Question: I already did some search here on SO, on <URL> and more, but no clue, so I'm going to have to ask you guys.
I'm trying to open an Excel file via Interop, and I have Office 2007 installed, so I'm using 'Microsoft.Office.Interop.Excel' version '14.0'.
When I try to open a valid 'xls' file, everything runs fine.
But if I try to open an invalid file (like a bitmap, or an executable) via Interop, Excel opens it without complain or warning.
How can I detect Excel has an invalid workbook file loaded, without blocking with an alert ?
I'm trying to write a unit test of my Excel object reader. One of the cases is to try to open an invalid file.
Some code to help:
Application Creation:
'''
_app = new Application()
{
Visible = false,
DisplayAlerts = false, // <-- I don't want to remove this.
AskToUpdateLinks = false,
};
'''
Workbook opening:
'''
_workbooks.Open(filename);
_workbook = _workbooks.get_Item(1); // 1-based.
_worksheets = _workbook.Sheets;
'''
EDIT:
Just to add 1 more information: Excel loads the invalid file. If 'DisplayAlerts' is set to true, it complains (open a dialog) informing the workbook seems to be corrupted, but if 'DisplayAlerts' is set to false, it loads the file just as below:

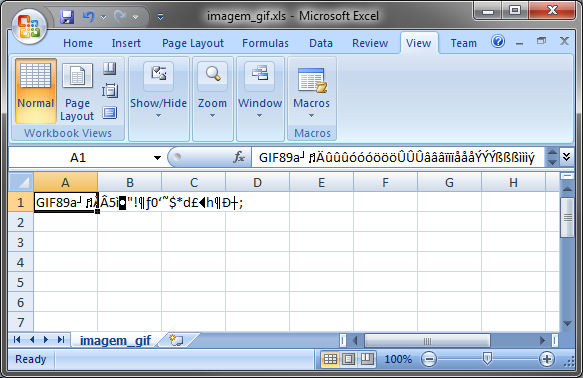
Answer: I just ended using another approach: Excel workbooks have a property called 'FileFormat'. When Excel opens an invalid file, it sets the file format to one of the enumerator values of text:
'''
XlFileFormat.xlTextMac
XlFileFormat.xlTextMSDOS
XlFileFormat.xlTextPrinter
XlFileFormat.xlTextWindows
'''
And inside this enumeration Excel has the files (valid for my purpose):
'''
XlFileFormat.xlExcel12
XlFileFormat.xlExcel7
XlFileFormat.xlExcel8
XlFileFormat.xlExcel9795
'''
So I ended using a simple "'or'" to filter the kind of file I'd like to import:
'''
bool validFile = ( f == XlFileFormat.xlExcel12 )
|| ( f == XlFileFormat.xlExcel7 )
|| ( f == XlFileFormat.xlExcel8 )
|| ( f == XlFileFormat.xlExcel9795 );
'''
And now it works. Thanks for your help guys, you set me in the right direction.